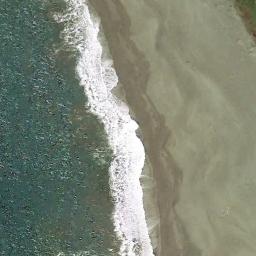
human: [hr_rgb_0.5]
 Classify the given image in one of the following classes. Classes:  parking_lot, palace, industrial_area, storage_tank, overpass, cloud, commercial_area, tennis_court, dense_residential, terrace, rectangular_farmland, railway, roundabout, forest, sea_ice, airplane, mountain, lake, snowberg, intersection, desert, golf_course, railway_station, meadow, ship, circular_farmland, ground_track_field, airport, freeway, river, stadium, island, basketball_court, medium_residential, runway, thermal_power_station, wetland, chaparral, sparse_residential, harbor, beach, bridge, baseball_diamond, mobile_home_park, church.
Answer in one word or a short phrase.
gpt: beach